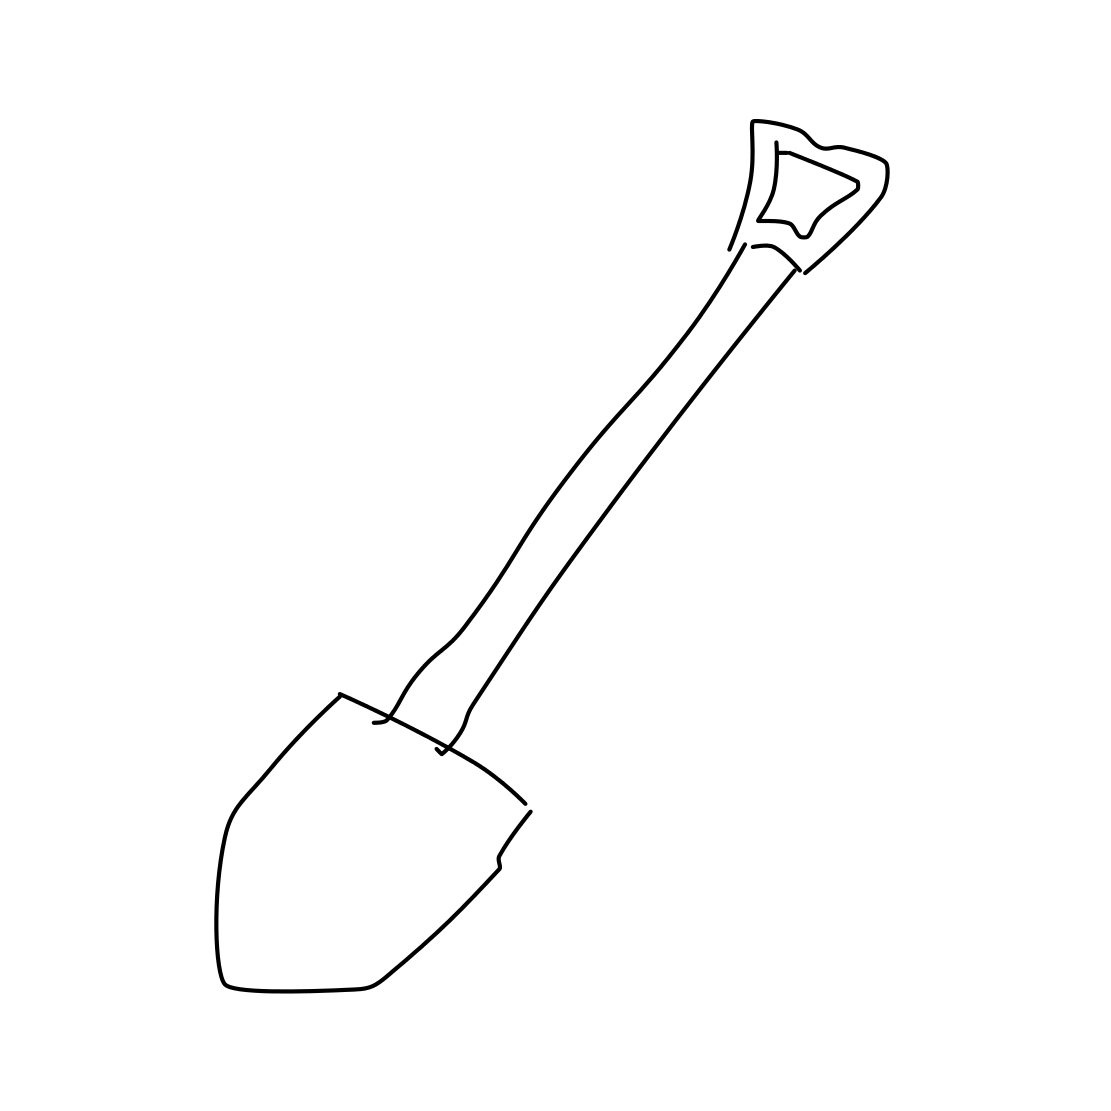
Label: shovel